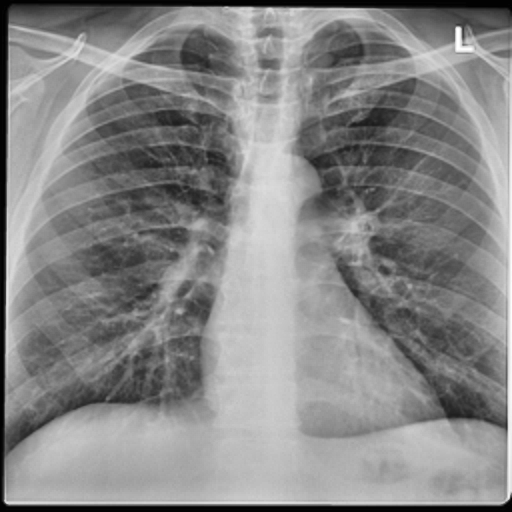
Finding: TUBERCULOSIS